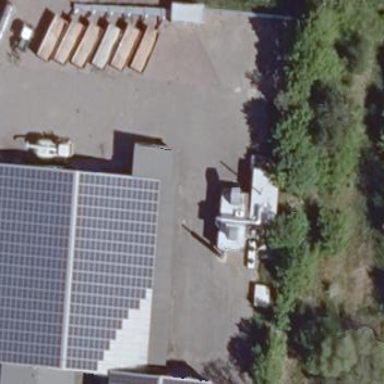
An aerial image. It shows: Commercial building with gabled roof.